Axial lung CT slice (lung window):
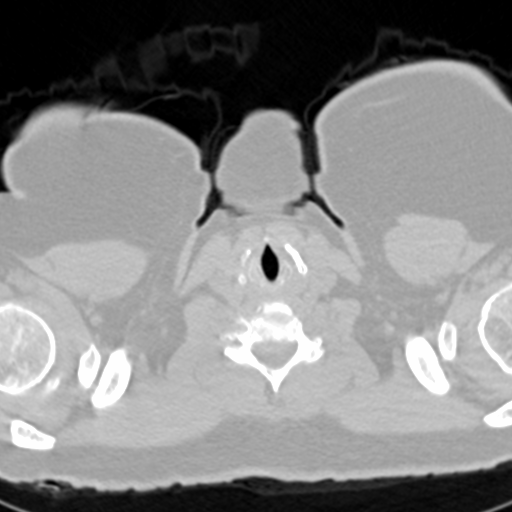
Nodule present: no